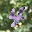
Label: 4